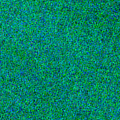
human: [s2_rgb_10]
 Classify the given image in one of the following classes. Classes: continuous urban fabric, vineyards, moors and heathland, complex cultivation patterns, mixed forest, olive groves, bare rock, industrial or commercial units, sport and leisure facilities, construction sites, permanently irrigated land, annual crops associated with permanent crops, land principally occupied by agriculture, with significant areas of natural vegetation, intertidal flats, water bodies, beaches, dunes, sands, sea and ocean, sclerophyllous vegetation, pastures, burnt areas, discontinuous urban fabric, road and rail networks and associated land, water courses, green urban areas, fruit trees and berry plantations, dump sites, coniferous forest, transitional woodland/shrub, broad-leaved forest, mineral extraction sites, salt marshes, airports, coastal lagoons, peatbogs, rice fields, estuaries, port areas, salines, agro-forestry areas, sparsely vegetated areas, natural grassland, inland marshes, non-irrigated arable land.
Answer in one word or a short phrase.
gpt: sea and ocean